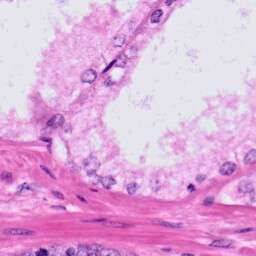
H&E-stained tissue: Prostate